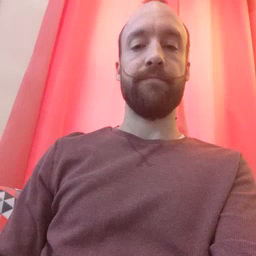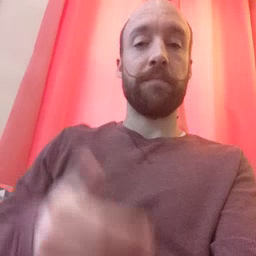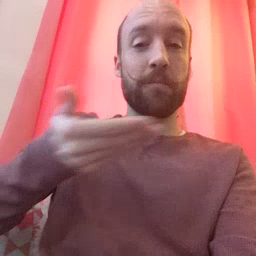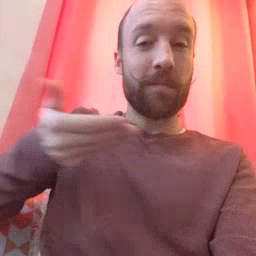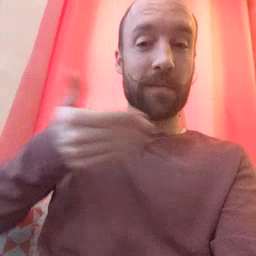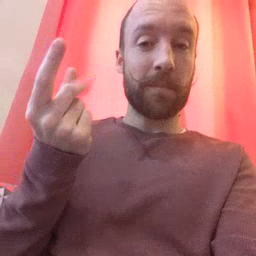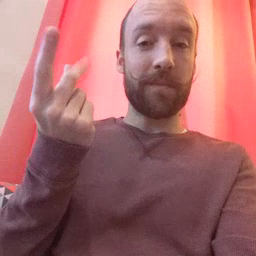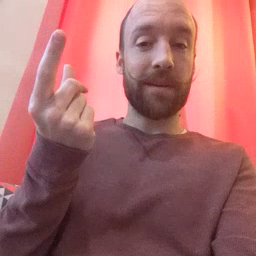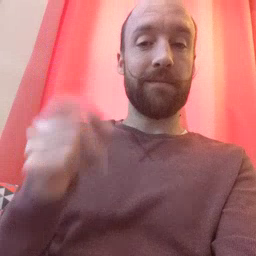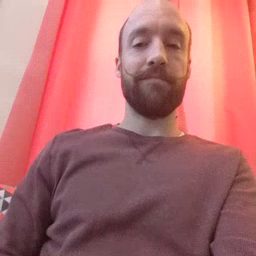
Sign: puppy